Field crop: tomato
Growth stage: 2
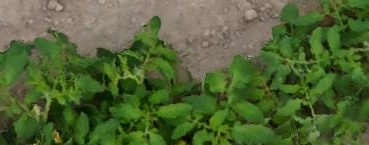
Species: tomato